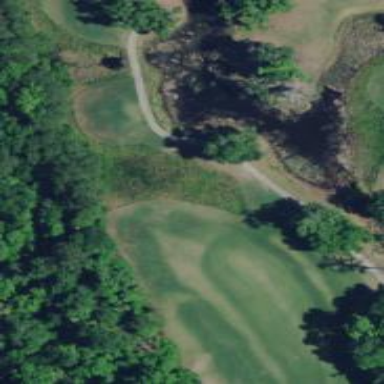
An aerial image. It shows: Path for golf carts.